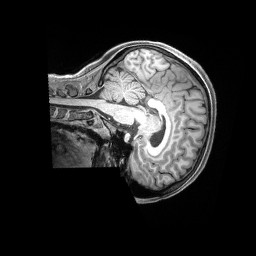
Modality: T1w
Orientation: sagittal
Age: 20
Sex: female
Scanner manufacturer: siemens
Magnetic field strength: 3 T
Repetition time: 2.3 s
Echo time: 0.00298 s